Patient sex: M
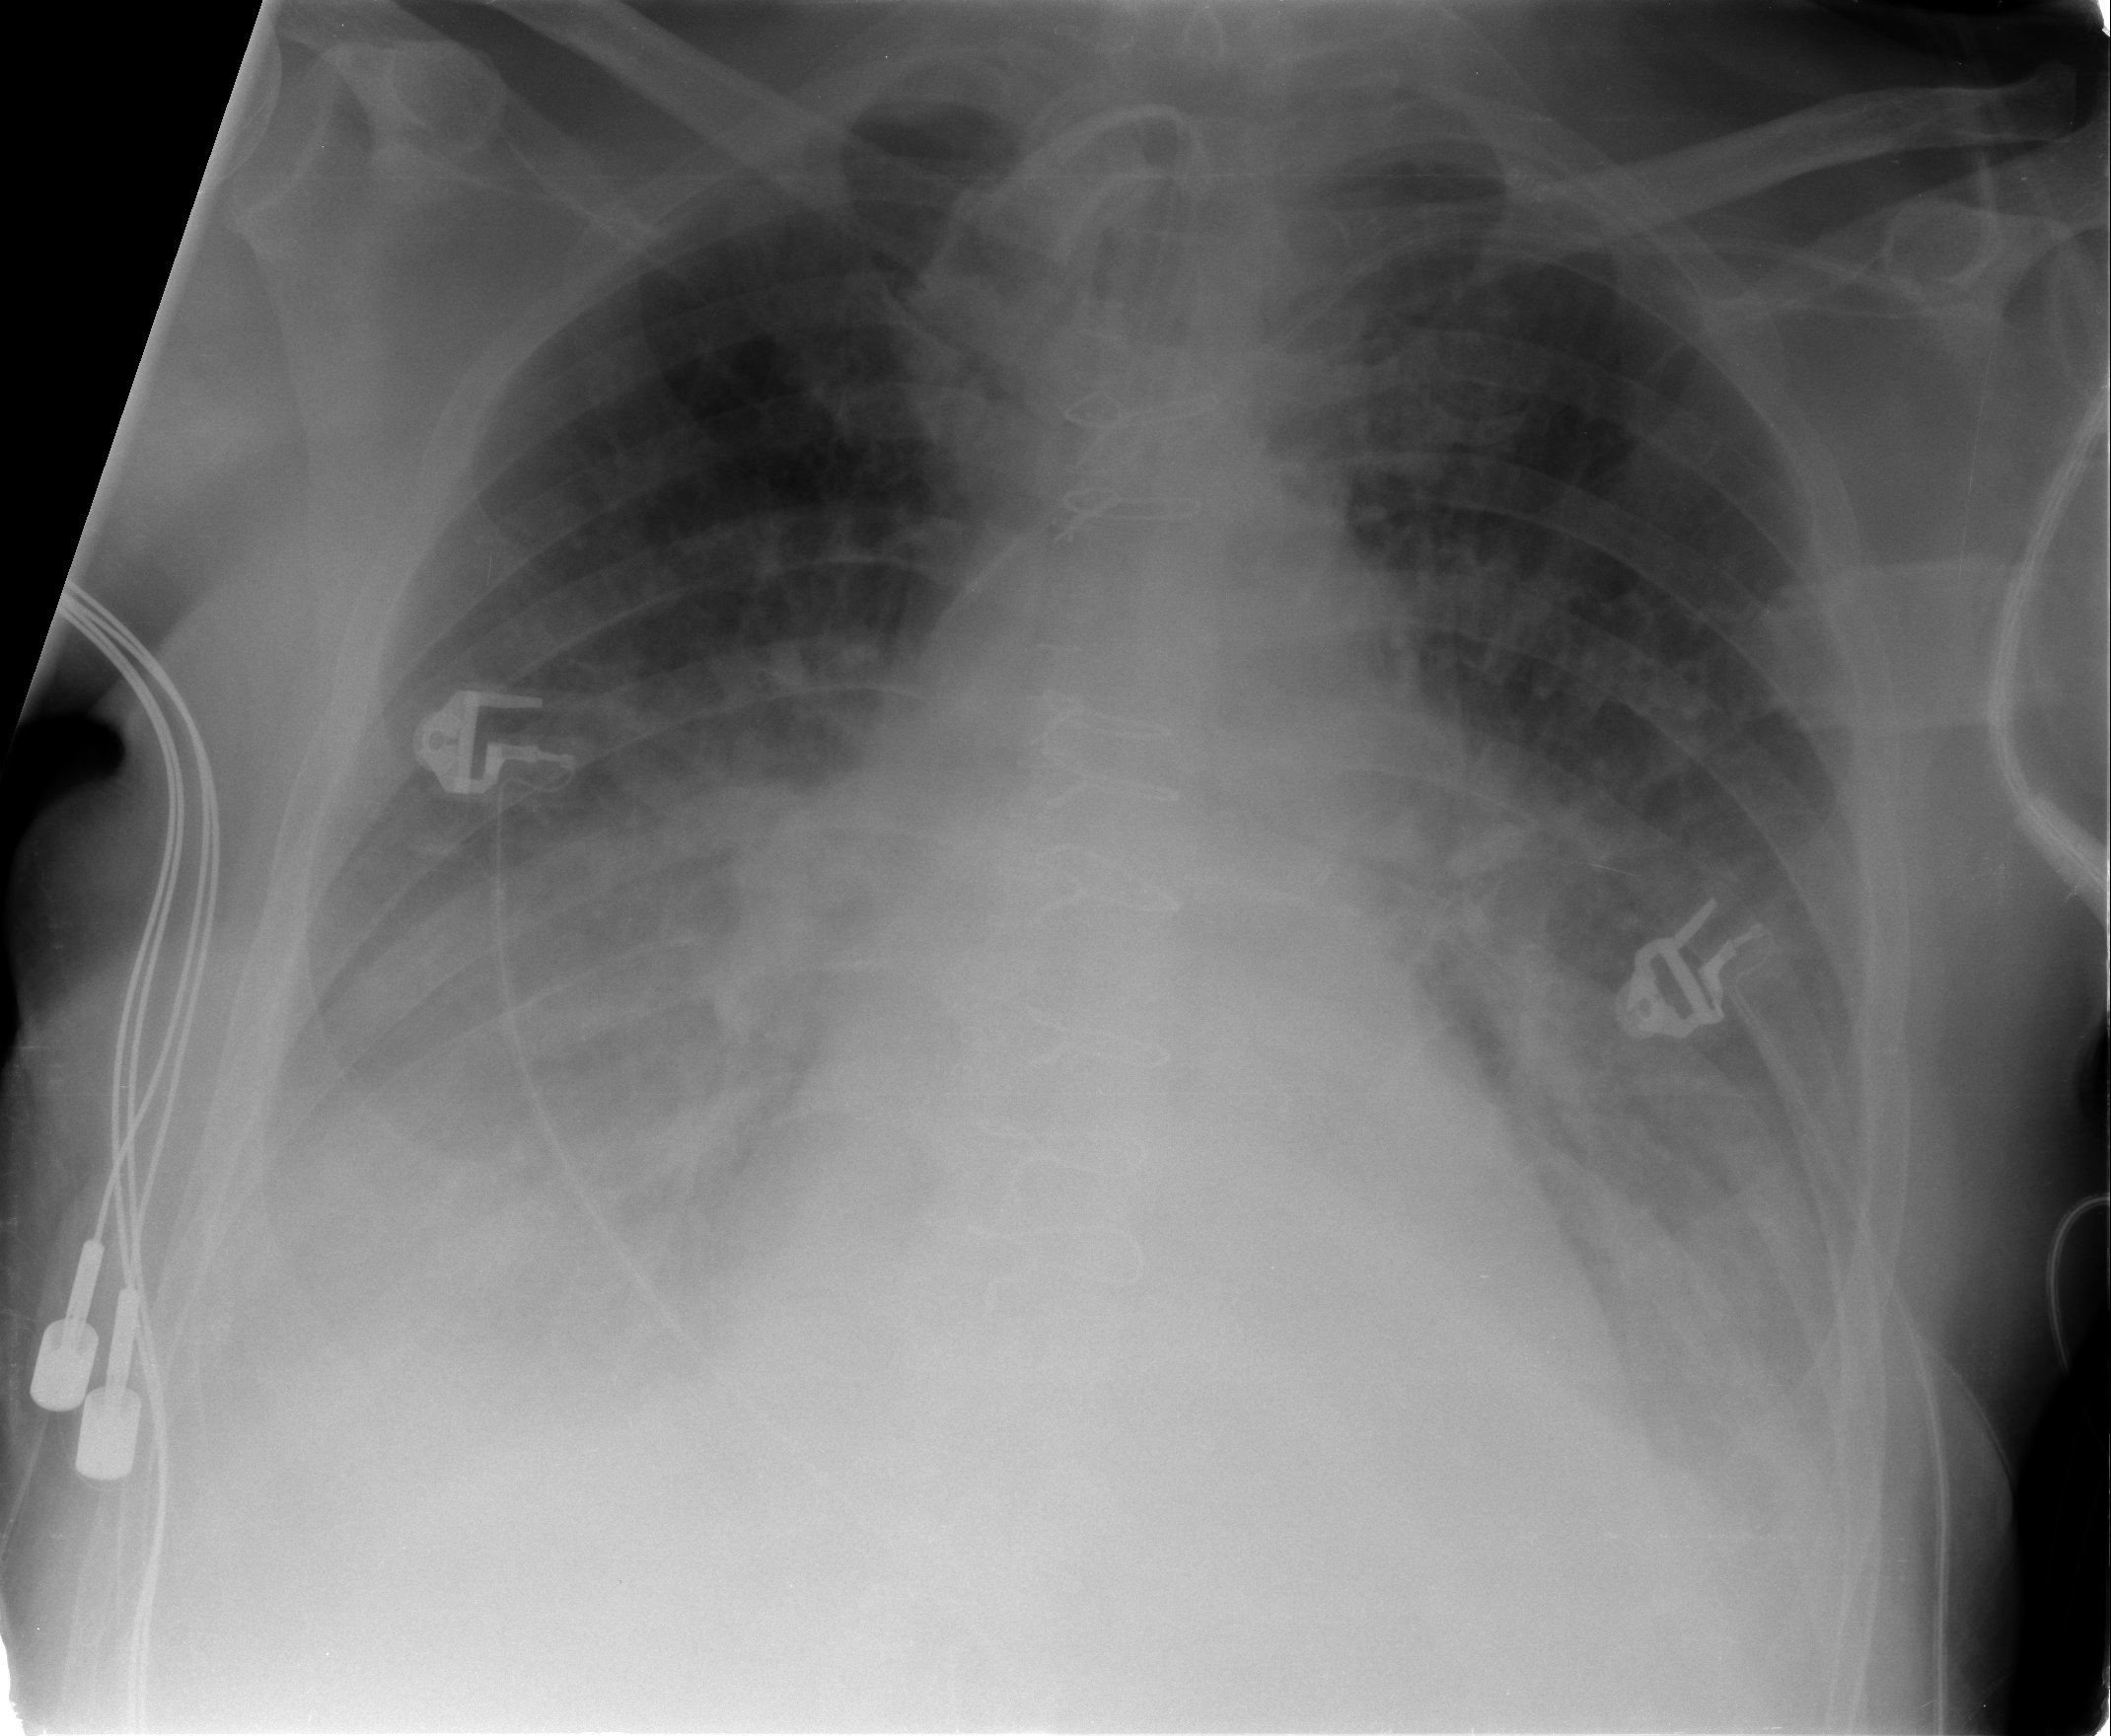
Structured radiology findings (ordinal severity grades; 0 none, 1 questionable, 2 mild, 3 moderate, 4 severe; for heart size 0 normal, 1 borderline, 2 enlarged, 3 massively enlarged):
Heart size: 2
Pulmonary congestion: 2
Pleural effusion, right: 2
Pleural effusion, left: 2
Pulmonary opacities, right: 1
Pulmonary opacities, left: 1
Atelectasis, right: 2
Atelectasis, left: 2